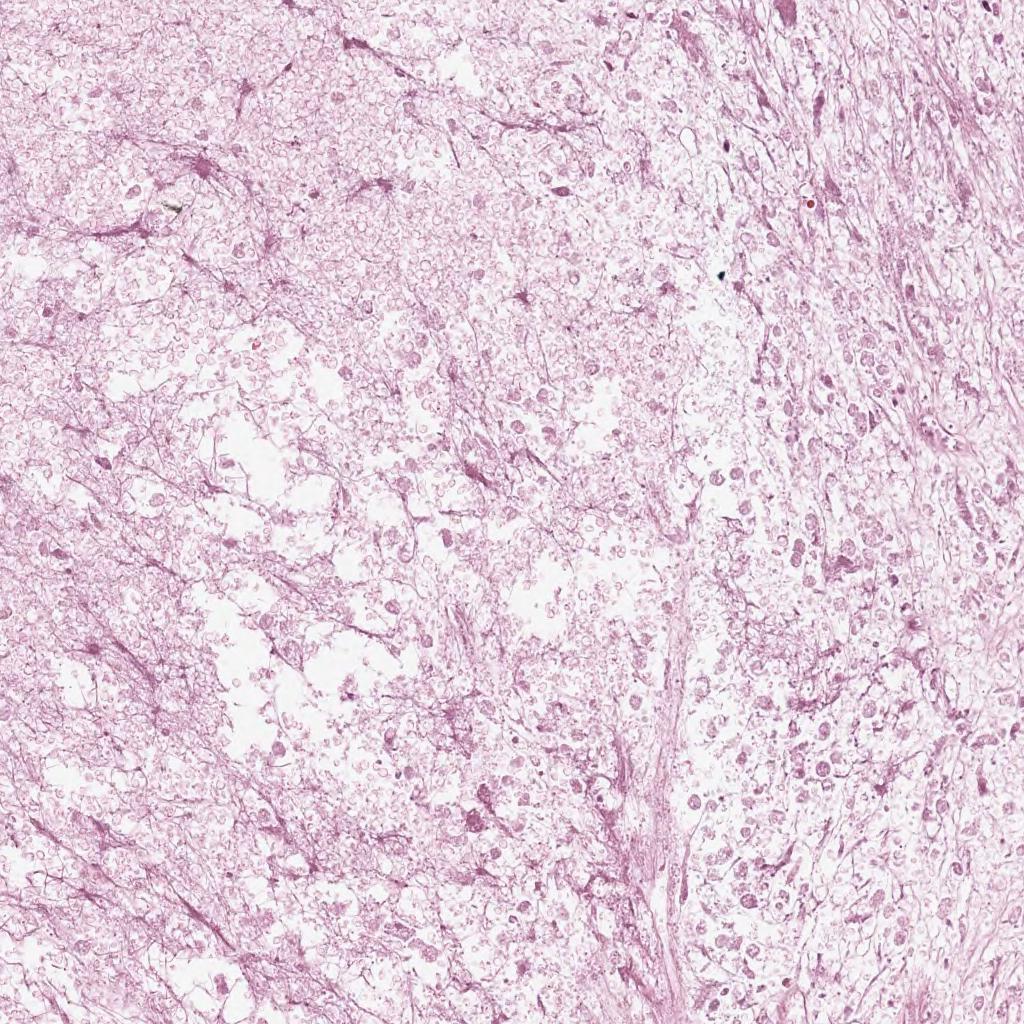
Label: Non-Viable-Tumor